Field crop: tomato
Growth stage: 1
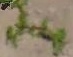
Species: portulaca